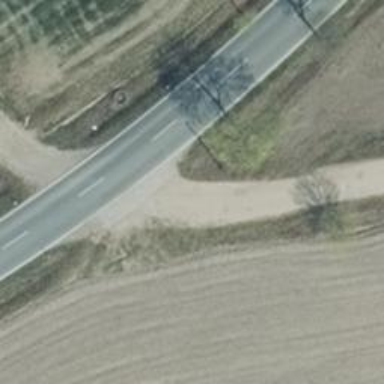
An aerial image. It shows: Secondary road with asphalt surface.